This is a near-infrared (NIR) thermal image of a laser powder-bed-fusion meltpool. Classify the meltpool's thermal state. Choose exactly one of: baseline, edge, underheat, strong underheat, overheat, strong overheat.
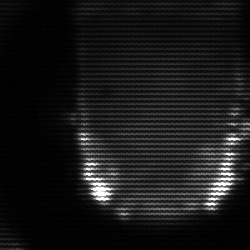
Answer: baseline